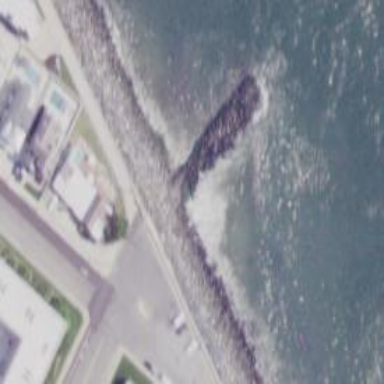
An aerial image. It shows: Breakwater structure.